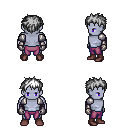
a pixel art fantasy rpg character, male body template, dark elf, purple skin, steel arm armor, magenta pants, white bedhead hairstyle, metal gloves, maroon shoes, four views (front, back, left, right), 2x2 character sprite sheet, small pixel art, hard edges, no anti-aliasing